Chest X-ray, PA view. Patient: 29 years old, sex M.
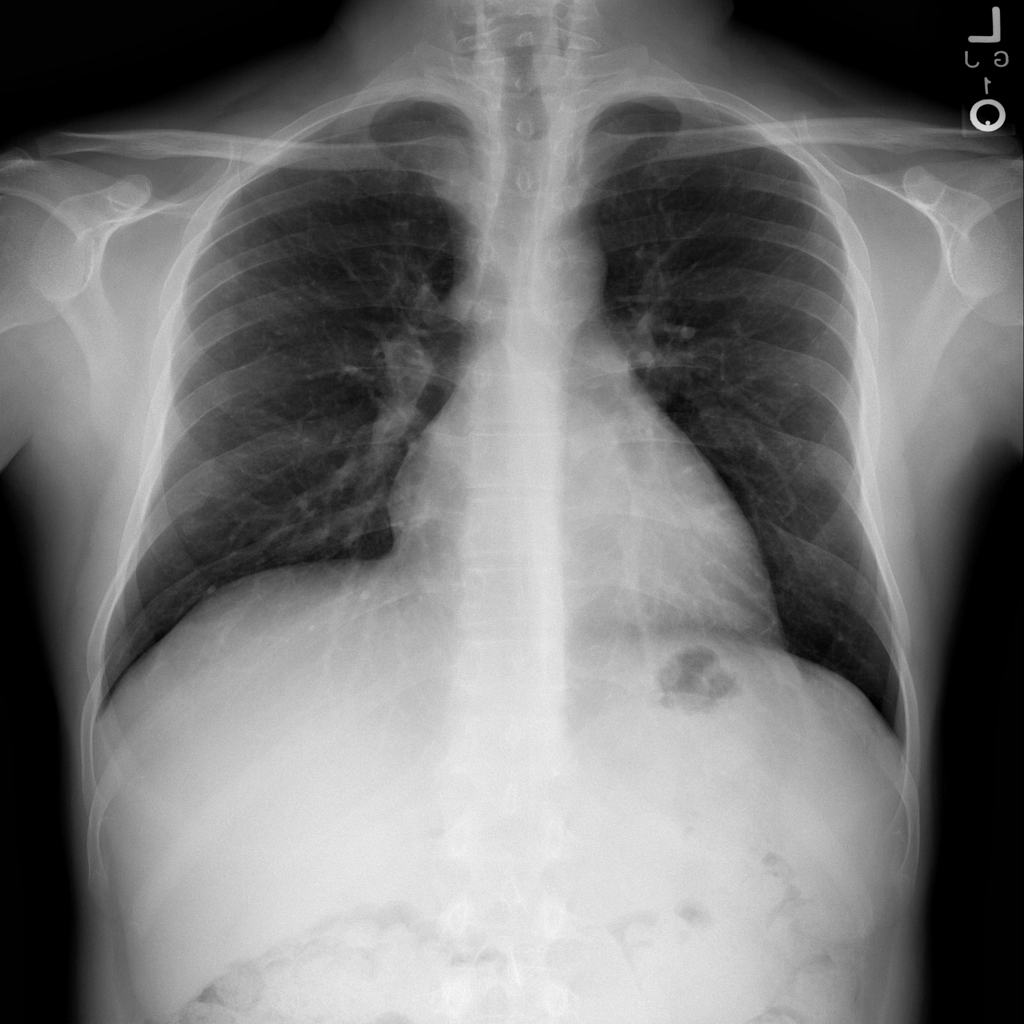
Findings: No Finding